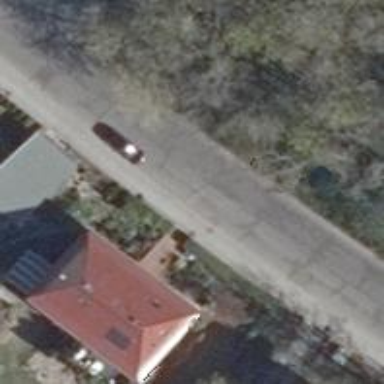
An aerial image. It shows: Paved residential road.